Aerial crown-view tile of a tropical tree (Barro Colorado Island, Panama), acquired 20241112:
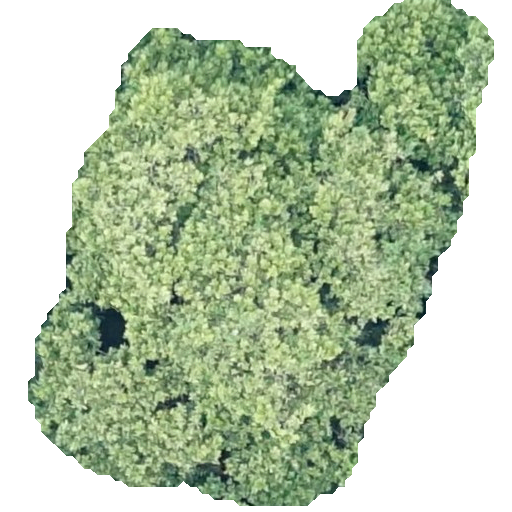
Species: Anacardium excelsum
GBIF accepted scientific name: Anacardium excelsum
Crown area: 250.234 m²